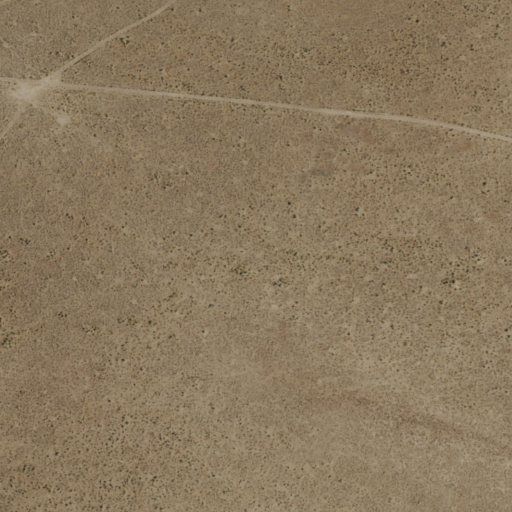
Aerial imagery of ridge(s) in Nevada named Mahogany Ridge containing shrub and grassland